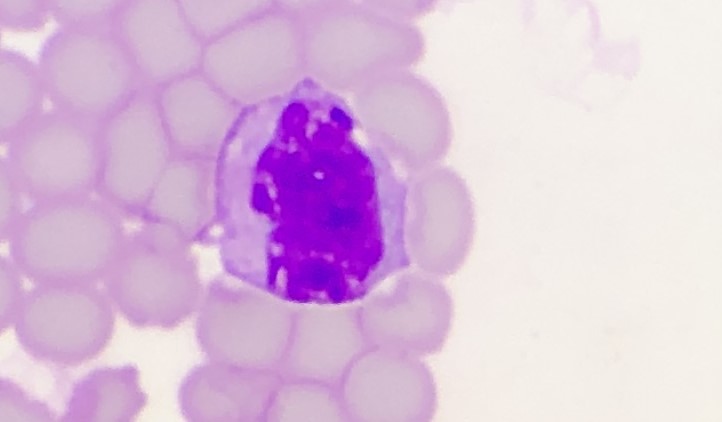
White blood cell type: Neutrophil